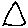
Label: triangle